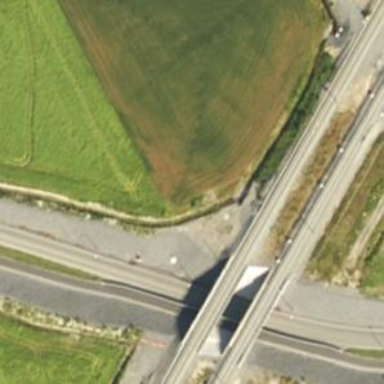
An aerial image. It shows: Bridge with continuous railway tracks that are electrified through contact line.